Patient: sex M, age 47
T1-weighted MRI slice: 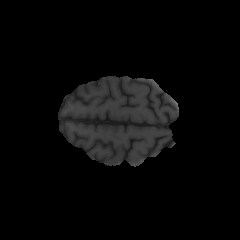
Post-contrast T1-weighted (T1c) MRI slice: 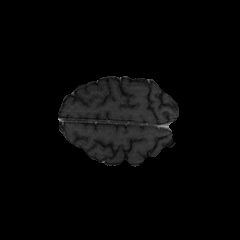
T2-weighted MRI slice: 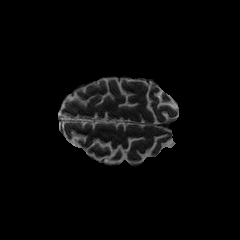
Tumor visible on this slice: no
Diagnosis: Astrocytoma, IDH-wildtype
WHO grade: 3